Question: I have a custom UIView that I would like to manually draw in the drawRect: method. I want the view to be a black rectangle with a single rounded corner and a red border on the bottom only. How can I implement drawRect: to draw this view?

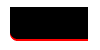
Answer: I would do something like
'''
CGContextRef context = UIGraphicsGetCurrentContext();
CGContextClearRect(context, rect);
CGContextSaveGState(context);
CGFloat cornerRadius = 10.0f;
CGFloat redBorderHeight = 4.0f;
CGFloat minx = 0.0f;
CGFloat miny = 0.0f;
CGFloat midx = rect.size.width/2;
CGFloat midy = rect.size.height/2;
CGFloat maxx = rect.size.width;
CGFloat maxy = rect.size.height;
CGMutablePathRef path = CGPathCreateMutable();
CGPathMoveToPoint(path, nil, minx, midy);
CGPathAddArcToPoint(path, nil, minx, miny, midx, miny, 0);
CGPathAddArcToPoint(path, nil, maxx, miny, maxx, midy, 0);
CGPathAddArcToPoint(path, nil, maxx, maxy, midx, maxy, 0);
CGPathAddArcToPoint(path, nil, minx, maxy, minx, midy, cornerRadius);
CGPathCloseSubpath(path);
CGContextAddPath(context, path);
CGContextSetFillColorWithColor(context, [UIColor redColor].CGColor);
CGContextDrawPath(context, kCGPathFill);
CGContextRestoreGState(context);
midy = (rect.size.height-redBorderHeight)/2;
maxy = rect.size.height-redBorderHeight;
CGMutablePathRef path2 = CGPathCreateMutable();
CGPathMoveToPoint(path2, nil, minx, midy);
CGPathAddArcToPoint(path2, nil, minx, miny, midx, miny, 0);
CGPathAddArcToPoint(path2, nil, maxx, miny, maxx, midy, 0);
CGPathAddArcToPoint(path2, nil, maxx, maxy, midx, maxy, 0);
CGPathAddArcToPoint(path2, nil, minx, maxy, minx, midy, cornerRadius);
CGPathCloseSubpath(path2);
CGContextAddPath(context, path2);
CGContextSetFillColorWithColor(context, [UIColor blackColor].CGColor);
CGContextDrawPath(context, kCGPathFill);
'''